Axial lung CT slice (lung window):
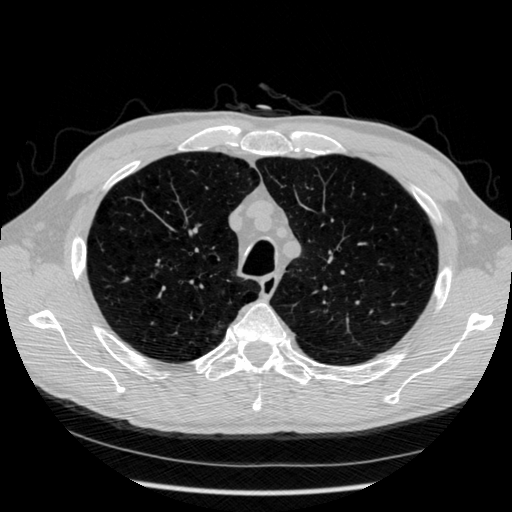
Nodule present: no